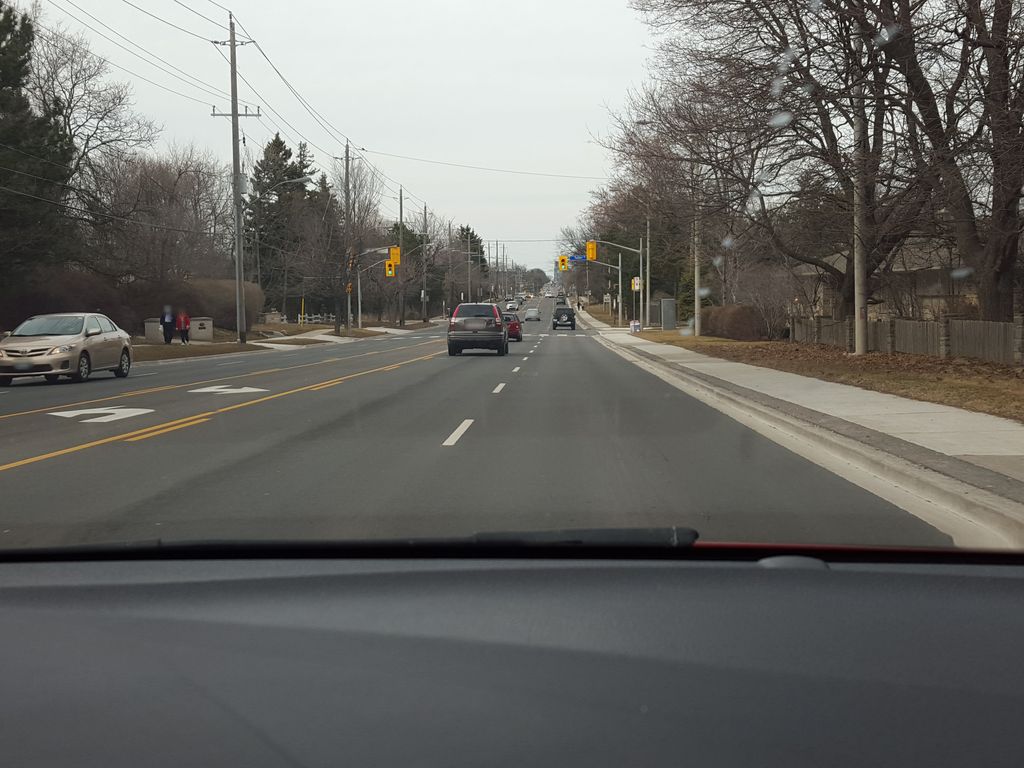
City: toronto